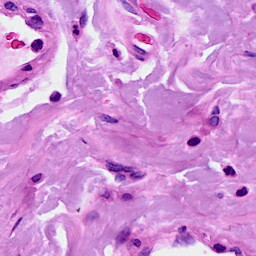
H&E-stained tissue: Breast